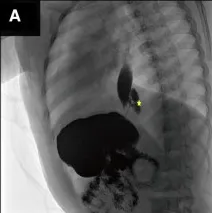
(A) Shows the radiological investigation of the child. Star indicates an irregular lumen shadow behind the lower esophageal segment on the lateral view of the upper gastrointestinal contrast study before the operation.
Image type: radiology (x_ray)